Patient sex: F
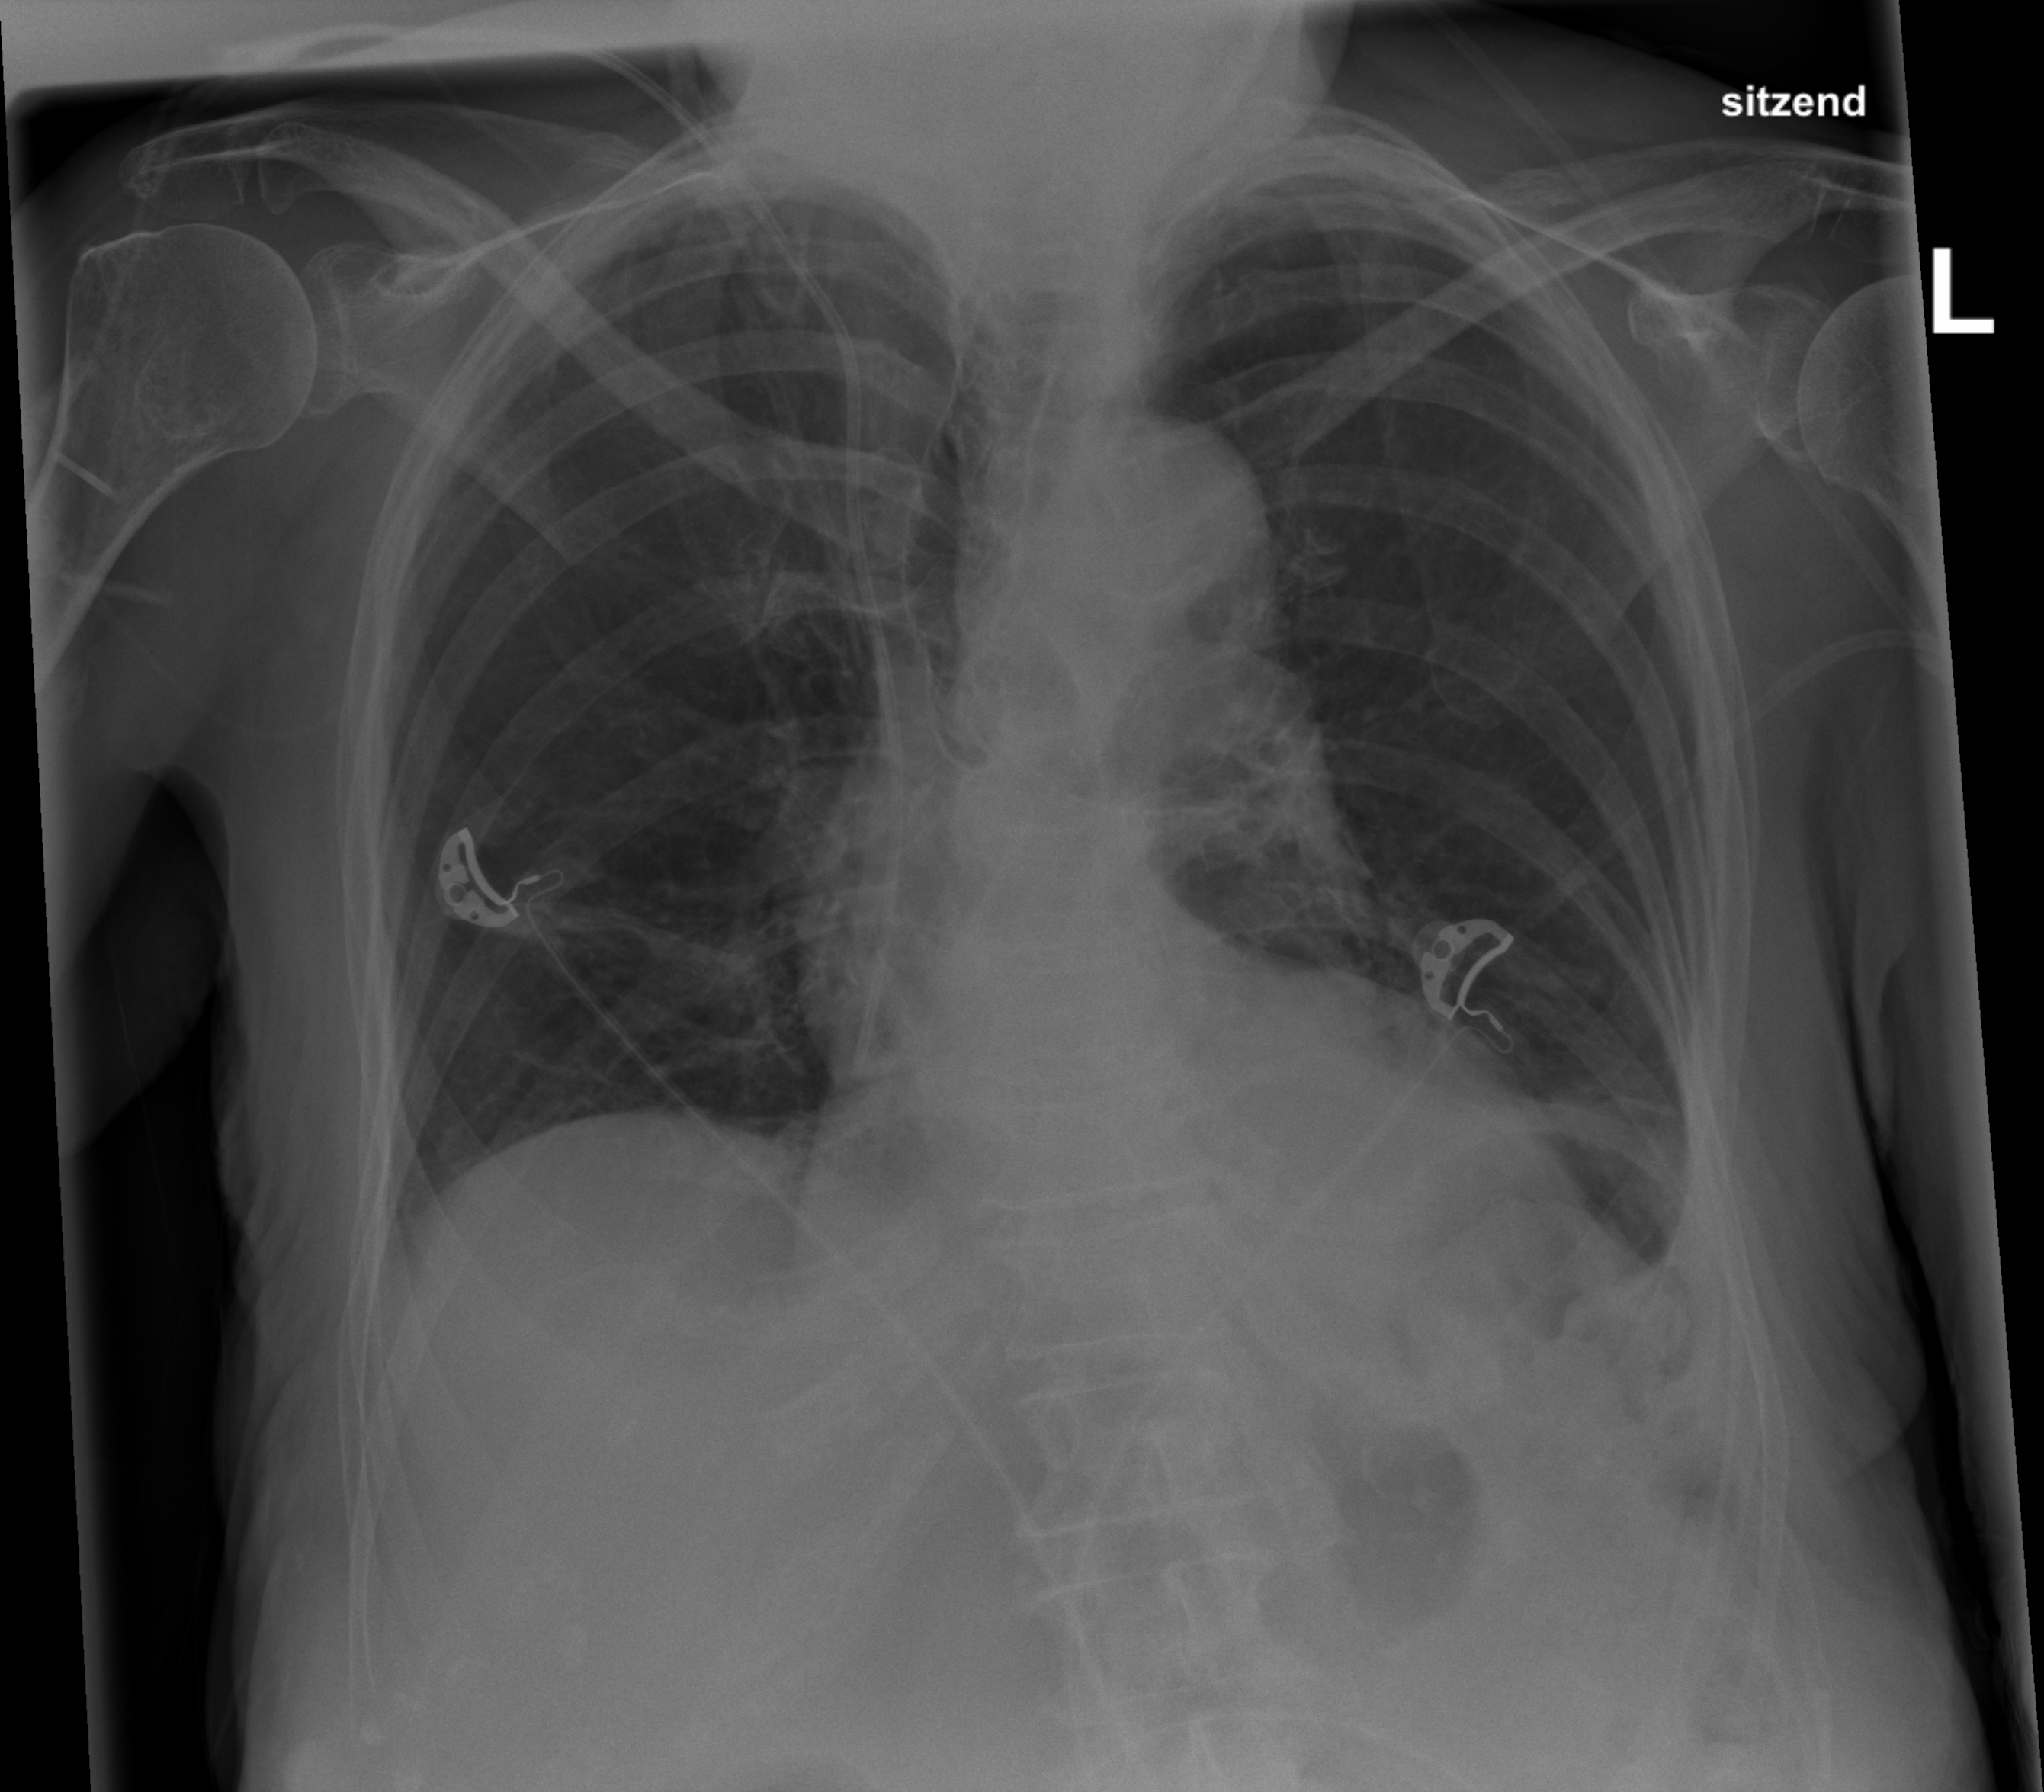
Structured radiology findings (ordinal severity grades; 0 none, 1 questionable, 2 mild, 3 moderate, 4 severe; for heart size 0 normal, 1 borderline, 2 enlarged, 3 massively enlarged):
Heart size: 2
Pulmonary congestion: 0
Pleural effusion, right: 1
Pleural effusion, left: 1
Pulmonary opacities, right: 0
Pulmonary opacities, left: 0
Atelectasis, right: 2
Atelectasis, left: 2